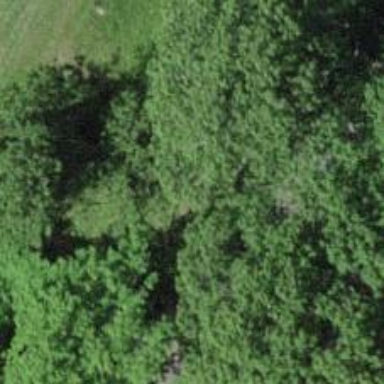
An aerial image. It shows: Deciduous tree in agricultural area.